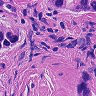
Metastatic tissue present: yes